Question:
I have made the line chart given above. The problem is that I can't make that red line stop at the current hour. I want to be drawn only when the value is updated. I tried not defining the value, but it gives error in that case.
Here's <URL>!
I have used the following code:
'''
<html>
<head>
<script type="text/javascript" src="https://www.google.com/jsapi"></script>
<script type="text/javascript">
google.load("visualization", "1", {packages:["corechart"]});
google.setOnLoadCallback(drawChart);
function drawChart() {
var data = google.visualization.arrayToDataTable([
['Hour', 'Renewals Yesterday', 'Renewals Today']
$ren_graph
]);
var options = {
title: 'Renewals Cumulative Comparison Graph'
};
var chart = new google.visualization.LineChart(document.getElementById('chart_div'));
chart.draw(data, options);
}
</script>
</head>
<body>
<div id="chart_div" style="width: 1200px; height: 300px;"></div>
</body>
</html>
'''
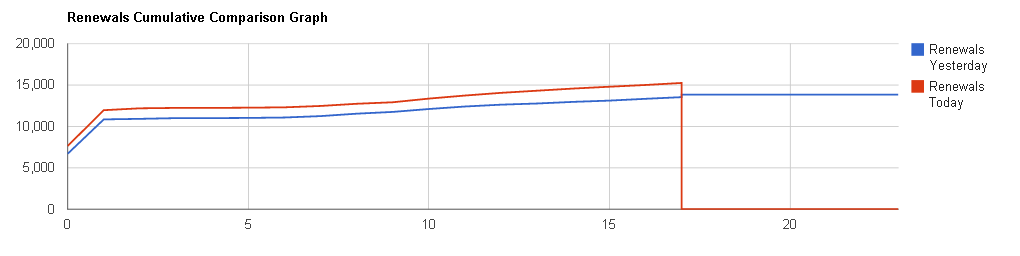
Answer: To have a "blank" value, you need to do two things.
First you need to set the value of the "blank" items to 'null'
Second you need to have 'interpolateNulls' in your options as false (this is the default behavior).
You can read more about 'interpolateNulls' <URL>:
> Whether to guess the value of missing points. If true, it will guess the value of any missing data based on neighboring points. If false, it will leave a break in the line at the unknown point.